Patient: sex M, age 53
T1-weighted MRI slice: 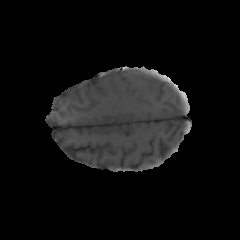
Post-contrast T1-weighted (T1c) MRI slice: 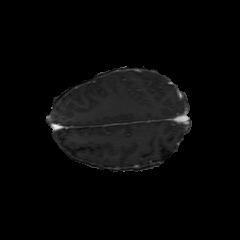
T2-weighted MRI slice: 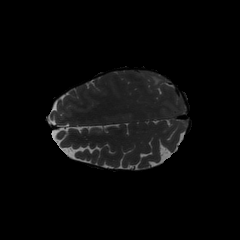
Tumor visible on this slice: yes
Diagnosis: Glioblastoma, IDH-wildtype
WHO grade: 4